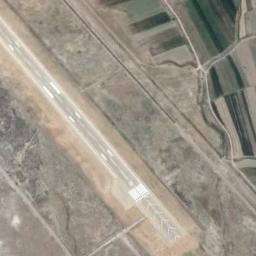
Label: runway